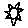
Label: sun